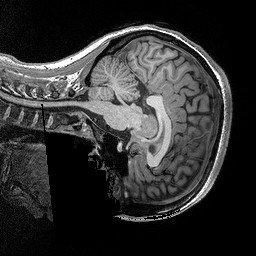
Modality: T1w
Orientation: sagittal
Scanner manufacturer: siemens
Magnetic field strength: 3 T
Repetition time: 2.3 s
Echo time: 0.00298 s